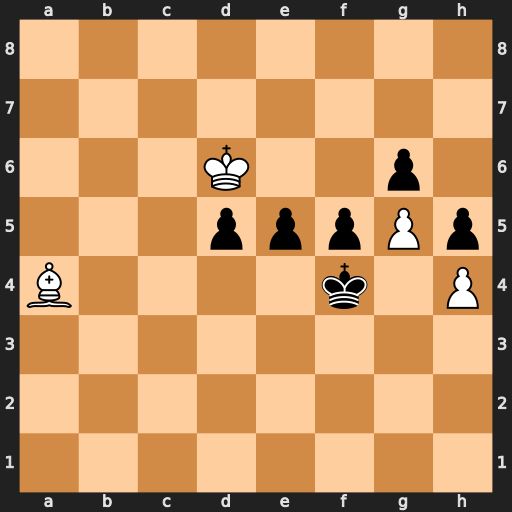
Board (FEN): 8/8/3K2p1/3pppPp/B4k1P/8/8/8
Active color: w
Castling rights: -
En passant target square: -
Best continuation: Be8 e4 Bxg6 Kg4 Be8 e3 Bb5